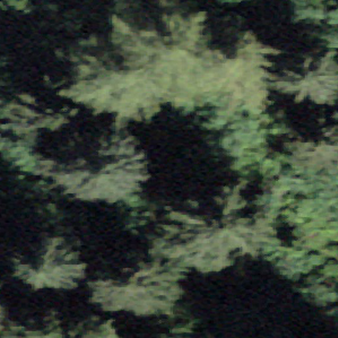
Label: other